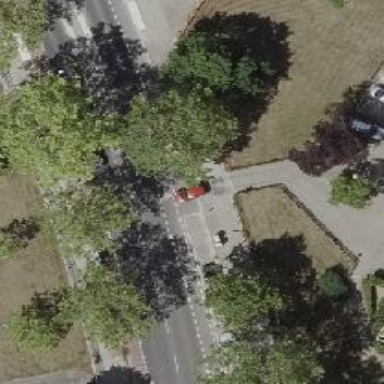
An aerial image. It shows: Tertiary road with asphalt surface and lane markings. There are sidewalks on both sides and cycle lane on the left.